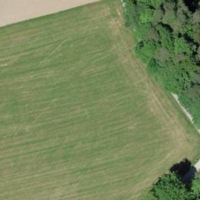
EUNIS habitat code: 24
Species observed at this site:
Fagus sylvatica